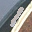
Label: 1